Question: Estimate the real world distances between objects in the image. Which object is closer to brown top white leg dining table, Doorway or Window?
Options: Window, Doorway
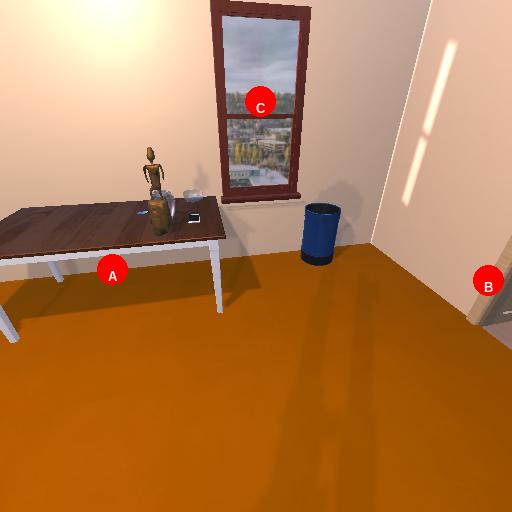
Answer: Window